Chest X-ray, PA view. Patient: 43 years old, sex M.
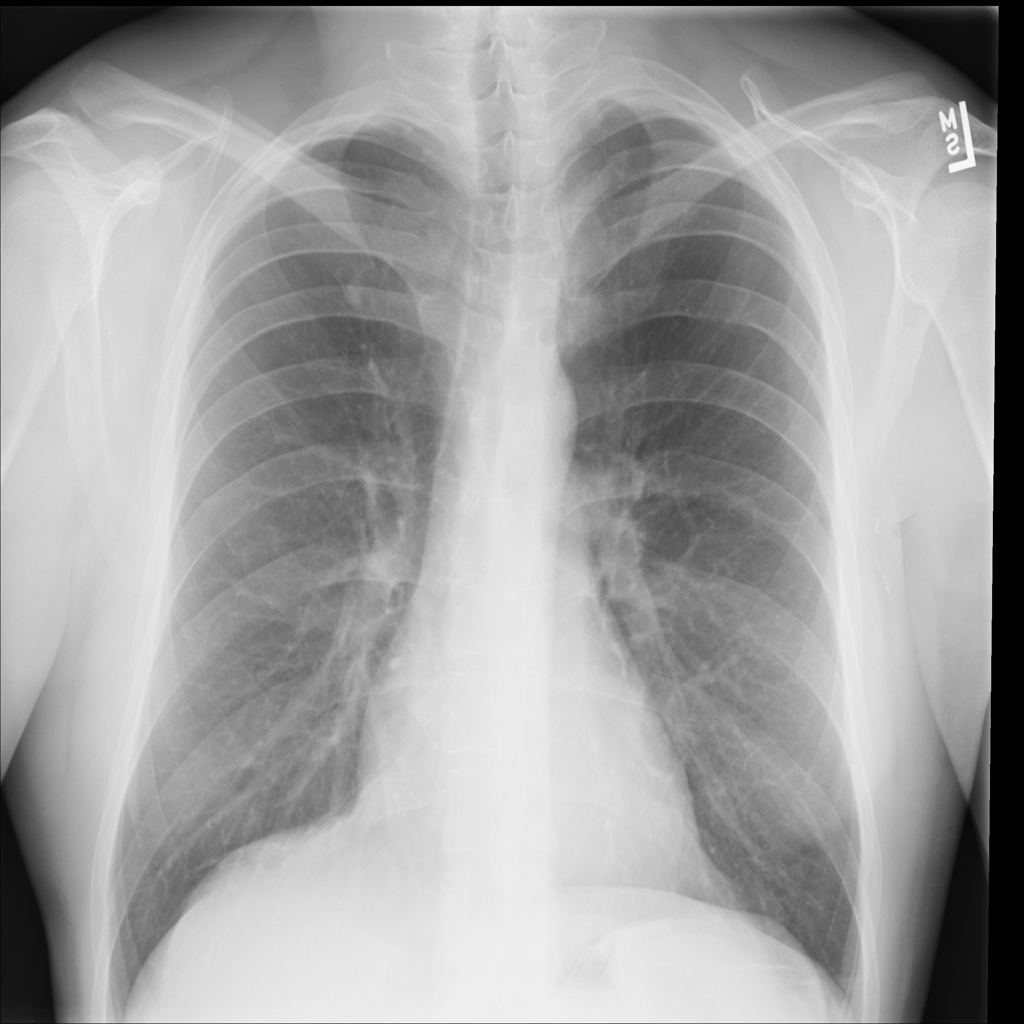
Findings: No Finding